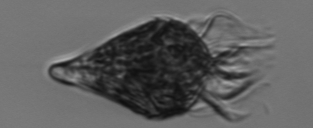
Label: Strombidium_wulffi